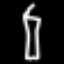
Label: pencil